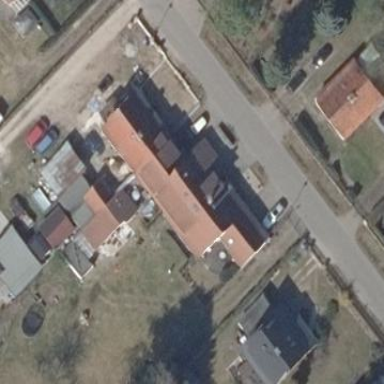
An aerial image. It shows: Semidetached house with gabled roof.